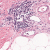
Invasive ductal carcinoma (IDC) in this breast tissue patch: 1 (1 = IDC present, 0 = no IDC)